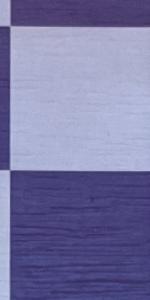
Label: Empty